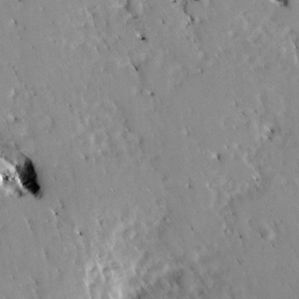
Label: non_frost